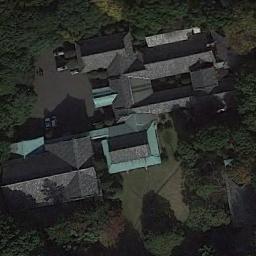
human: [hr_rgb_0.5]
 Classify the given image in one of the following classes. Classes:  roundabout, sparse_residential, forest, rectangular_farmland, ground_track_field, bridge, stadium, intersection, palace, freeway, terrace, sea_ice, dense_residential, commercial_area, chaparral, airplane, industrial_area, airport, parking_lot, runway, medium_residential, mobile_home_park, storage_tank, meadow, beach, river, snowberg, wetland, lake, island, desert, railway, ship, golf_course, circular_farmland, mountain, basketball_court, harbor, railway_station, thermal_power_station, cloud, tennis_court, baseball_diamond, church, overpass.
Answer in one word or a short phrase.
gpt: palace